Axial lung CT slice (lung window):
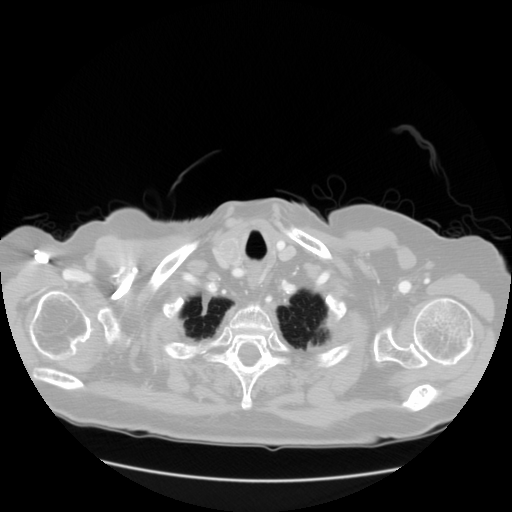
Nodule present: no